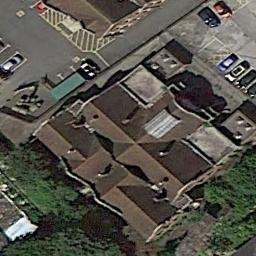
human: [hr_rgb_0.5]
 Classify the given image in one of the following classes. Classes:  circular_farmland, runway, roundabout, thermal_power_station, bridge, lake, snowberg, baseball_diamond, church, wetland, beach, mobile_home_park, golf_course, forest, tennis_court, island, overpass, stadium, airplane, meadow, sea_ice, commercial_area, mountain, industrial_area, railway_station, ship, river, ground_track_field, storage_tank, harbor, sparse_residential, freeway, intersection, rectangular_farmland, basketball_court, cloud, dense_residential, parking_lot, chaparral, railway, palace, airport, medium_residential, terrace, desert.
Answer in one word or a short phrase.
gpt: church